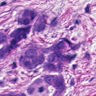
Metastatic tissue present: yes